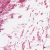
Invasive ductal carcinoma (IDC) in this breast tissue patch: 0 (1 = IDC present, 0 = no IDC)